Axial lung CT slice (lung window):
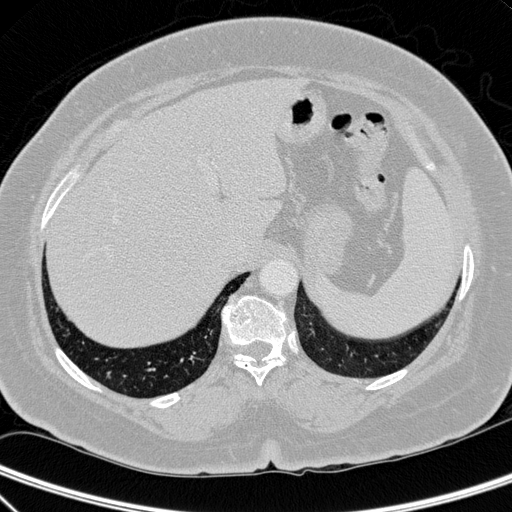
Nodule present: no